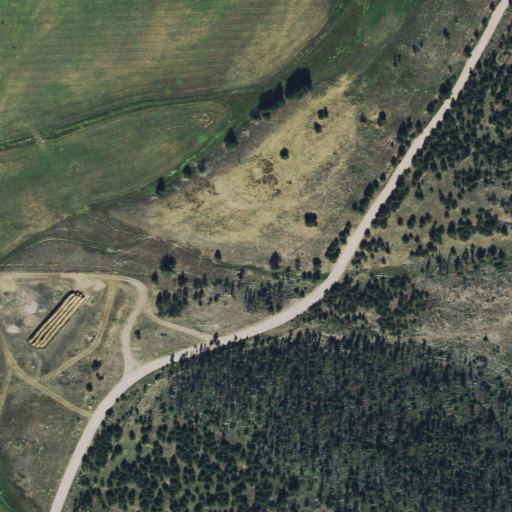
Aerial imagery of valley in Montana named Huebeck Gulch containing evergreen forest, shrub, pasture, grassland, and woody wetlands